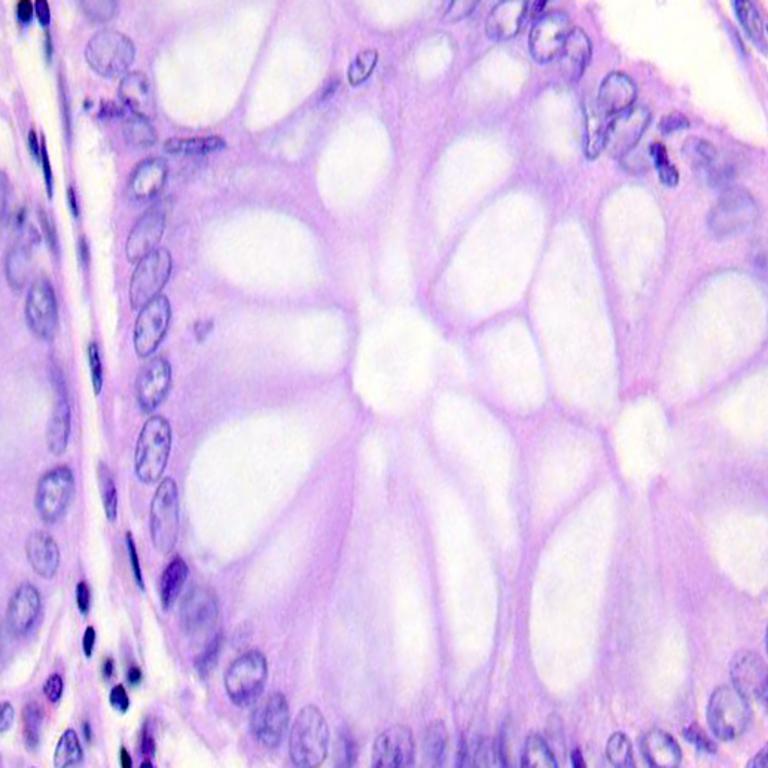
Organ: colon
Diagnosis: benign